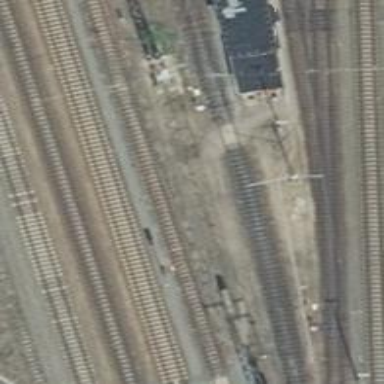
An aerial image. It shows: Crossing for the railway.